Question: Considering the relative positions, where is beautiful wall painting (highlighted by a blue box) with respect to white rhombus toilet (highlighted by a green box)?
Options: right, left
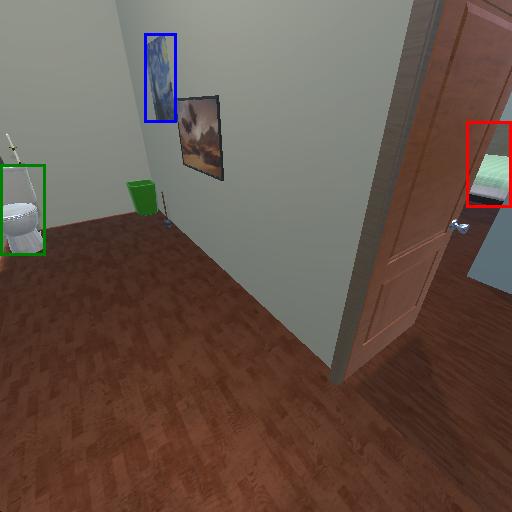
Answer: right